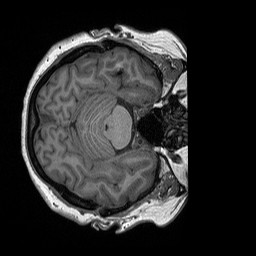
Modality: T1w
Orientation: axial
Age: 55
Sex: female
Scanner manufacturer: siemens
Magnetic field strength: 3 T
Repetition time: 2.4 s
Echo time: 0.00226 s